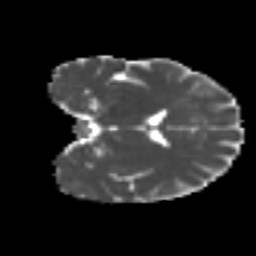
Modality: MD
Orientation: coronal
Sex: male
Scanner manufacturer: ge
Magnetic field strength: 3 T
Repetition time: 7 s
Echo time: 0.08 s